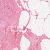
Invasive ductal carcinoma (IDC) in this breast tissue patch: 0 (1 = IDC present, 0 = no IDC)